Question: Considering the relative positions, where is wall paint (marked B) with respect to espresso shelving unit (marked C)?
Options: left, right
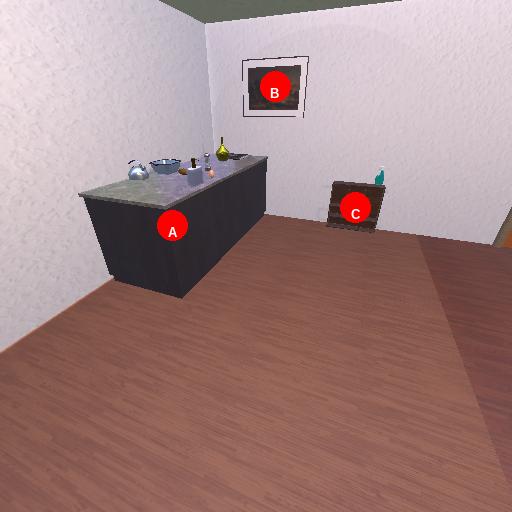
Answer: left